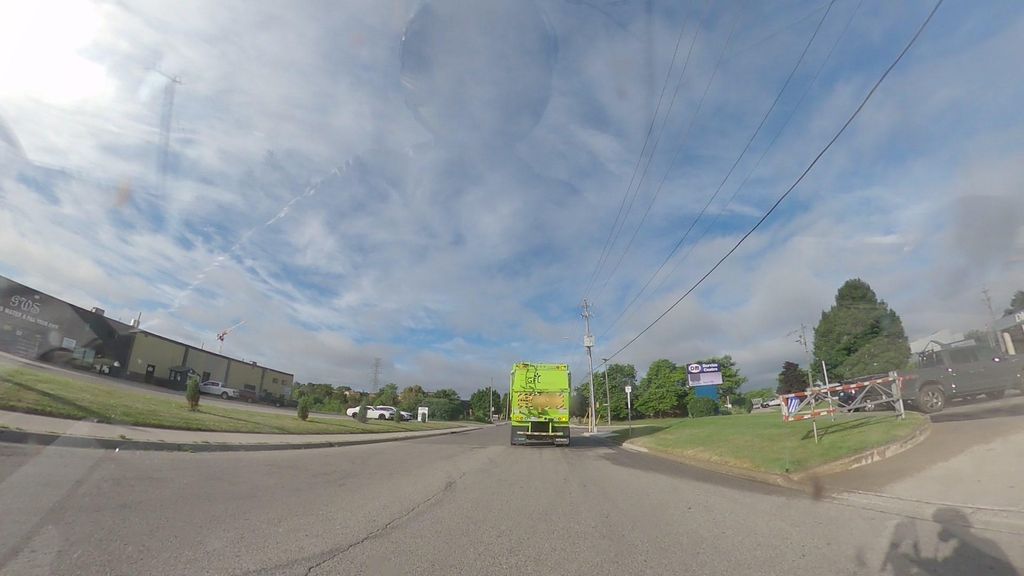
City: kitchener-waterloo